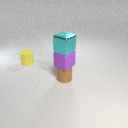
small brown rubber cylinder below small cyan metal cube